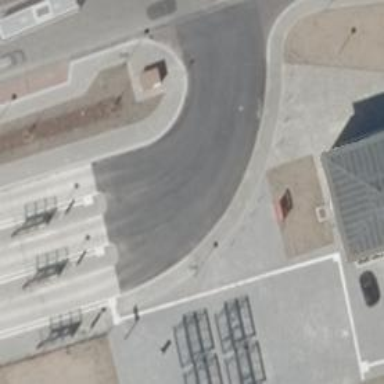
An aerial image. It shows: Paved footway.